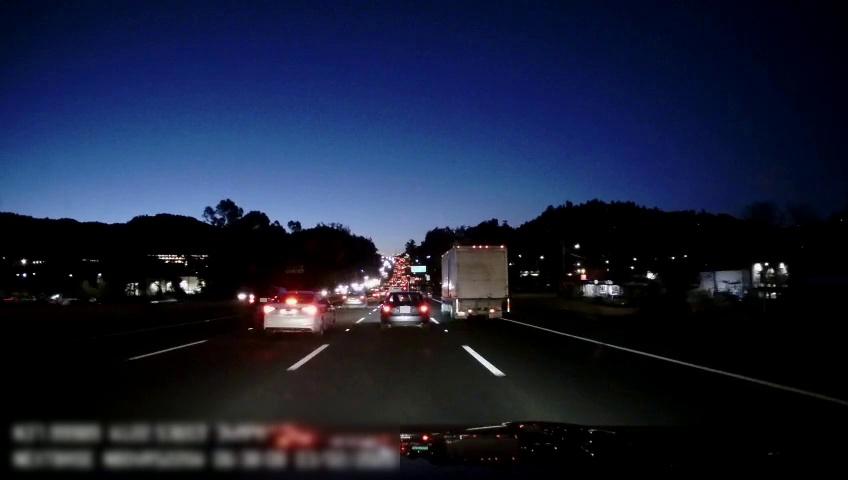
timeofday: Night
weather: Other
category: Drivable Space
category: Vehicles | Car
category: Vehicles | Other LV
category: Vehicles | Car
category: Vehicles | Car
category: Vehicles | Truck
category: Vehicles | Car
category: Lanes | Alternate Lane
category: Lanes | Current Lane
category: Lanes | Current Lane
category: Lanes | Alternate Lane
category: Lanes | Alternate Lane
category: Traffic | Signs